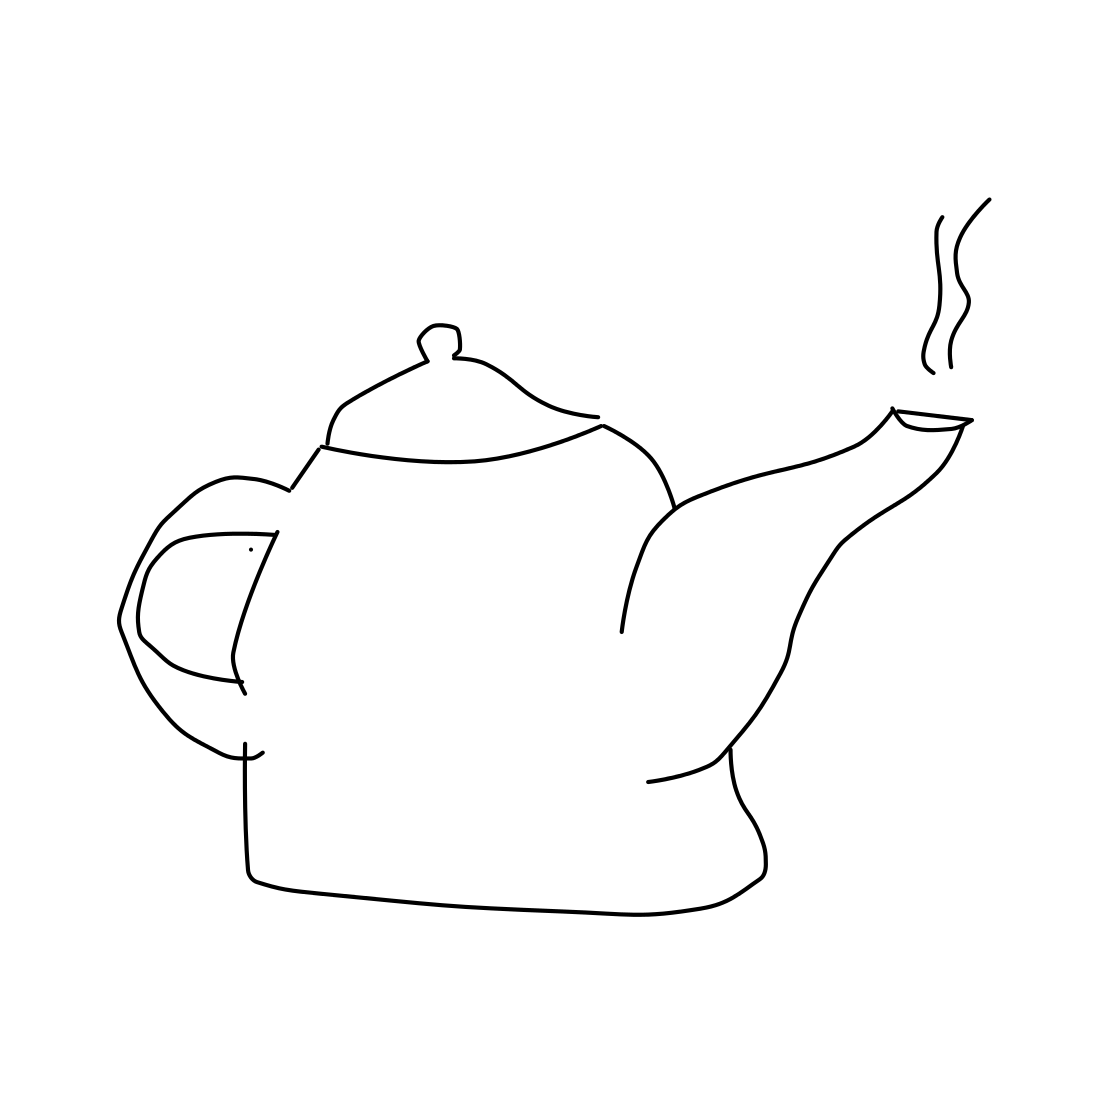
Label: teapot